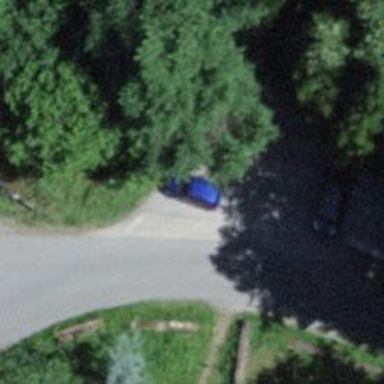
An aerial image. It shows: Parking area.